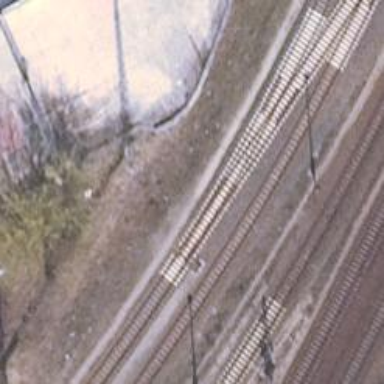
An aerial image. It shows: Railway switch.